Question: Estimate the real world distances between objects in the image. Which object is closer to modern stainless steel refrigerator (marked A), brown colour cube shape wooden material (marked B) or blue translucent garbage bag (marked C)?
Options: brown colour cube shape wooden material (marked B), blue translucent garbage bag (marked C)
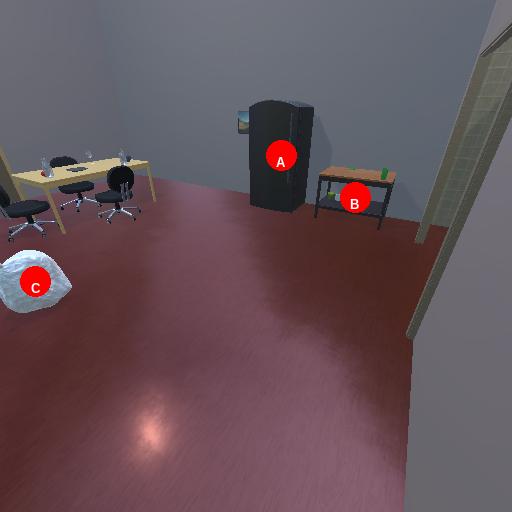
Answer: brown colour cube shape wooden material (marked B)